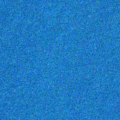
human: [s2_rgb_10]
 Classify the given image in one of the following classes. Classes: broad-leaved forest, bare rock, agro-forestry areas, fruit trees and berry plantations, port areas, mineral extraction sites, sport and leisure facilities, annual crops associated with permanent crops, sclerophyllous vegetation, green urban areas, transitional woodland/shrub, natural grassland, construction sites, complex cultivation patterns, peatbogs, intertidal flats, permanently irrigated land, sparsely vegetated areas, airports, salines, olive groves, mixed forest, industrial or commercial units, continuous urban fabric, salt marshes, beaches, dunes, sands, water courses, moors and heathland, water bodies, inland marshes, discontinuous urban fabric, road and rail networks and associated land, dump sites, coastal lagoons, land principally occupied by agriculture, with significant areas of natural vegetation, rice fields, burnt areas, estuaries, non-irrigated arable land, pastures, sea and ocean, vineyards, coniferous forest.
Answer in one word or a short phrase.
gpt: sea and ocean